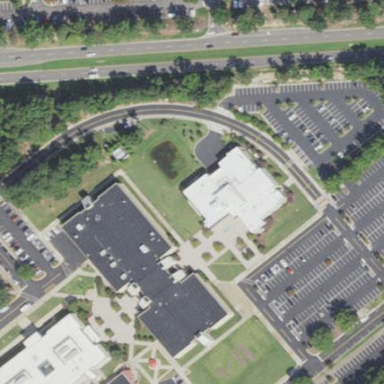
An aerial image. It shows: College building.